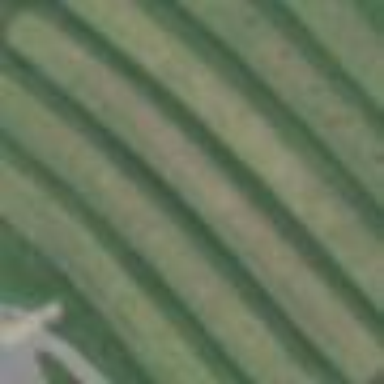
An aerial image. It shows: Golf tee on grassy land.